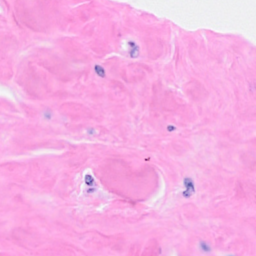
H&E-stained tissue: Breast